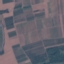
Land use / land cover: PermanentCrop